Question: I am trying to parse through the first three characters of a string.
'''
public List<string> sortModes(List<string> allModesNonSorted)
{
foreach (string s in allModesNonSorted)
{
char firstNumber = s[0];
char secondNumber = s[1];
char thirdNumber = s[2];
char.IsDigit(firstNumber);
char.IsDigit(secondNumber);
char.IsDigit(thirdNumber);
combinedNumbers = Convert.ToInt16(firstNumber) + Convert.ToInt16(secondNumber) + Convert.ToInt16(thirdNumber);
}
return allModesNonSorted;
}
'''

It recognizes each character correctly, but adds on an extra value 53 or 55. Below when I add the numbers, the 53 and 55 are included. Why is it doing this??
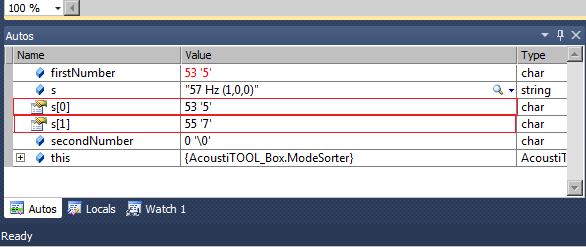
Answer: 53 is the Unicode value of '5', and 55 is the Unicode value of '7'. It's showing you both the numeric and character versions of the data.
You'll notice with 'secondNumber' you see the binary value 0 and the character value '' as well.
If you want to interpret a string as an integer, you can use
'''
int myInteger = int.Parse(myString);
'''
Specifically if you know you always have the format
'''
input = "999 Hz Bla bla"
'''
you can do something like:
'''
int firstSeparator = input.IndexOf(' ');
string frequency = input.Substring(firstSeparator);
int numericFrequency = int.Parse(frequency);
'''
That will work no matter how many digits are in the frequency as long as the digits are followed by a space character.